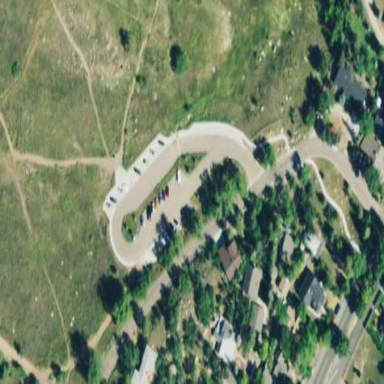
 with asphalt surface. It is designated for parking."